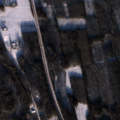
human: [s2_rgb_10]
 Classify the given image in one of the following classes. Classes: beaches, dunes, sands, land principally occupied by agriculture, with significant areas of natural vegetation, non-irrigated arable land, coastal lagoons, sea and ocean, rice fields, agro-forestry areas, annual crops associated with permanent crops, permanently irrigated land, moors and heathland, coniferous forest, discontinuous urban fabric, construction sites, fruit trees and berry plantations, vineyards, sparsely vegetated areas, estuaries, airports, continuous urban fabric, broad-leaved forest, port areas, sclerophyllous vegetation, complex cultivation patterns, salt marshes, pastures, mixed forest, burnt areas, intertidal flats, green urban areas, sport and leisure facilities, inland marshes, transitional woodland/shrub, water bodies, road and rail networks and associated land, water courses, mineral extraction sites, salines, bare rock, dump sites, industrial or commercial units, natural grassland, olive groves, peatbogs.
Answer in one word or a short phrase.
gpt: non-irrigated arable land, coniferous forest, mixed forest, transitional woodland/shrub